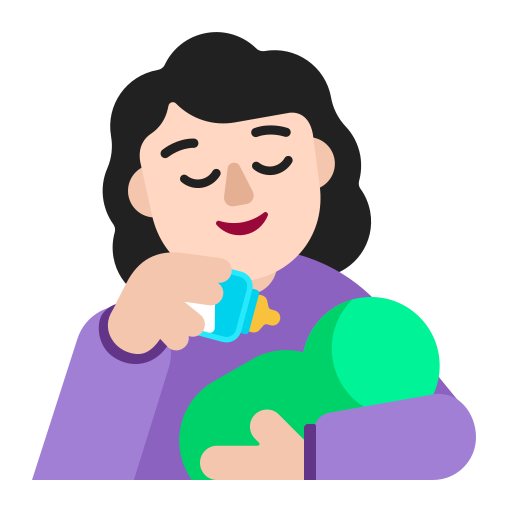
woman feeding baby flat light